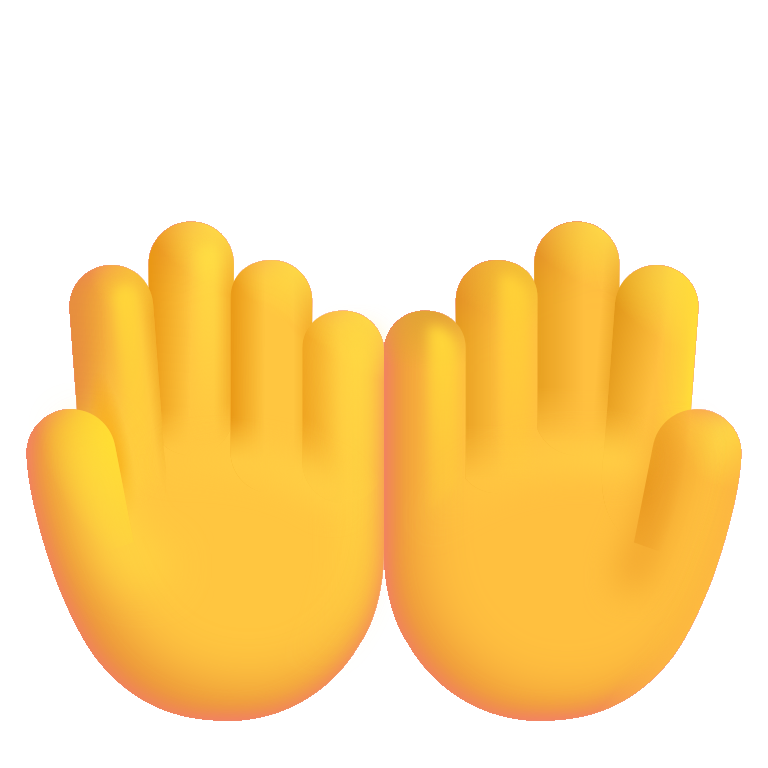
palms up together color default